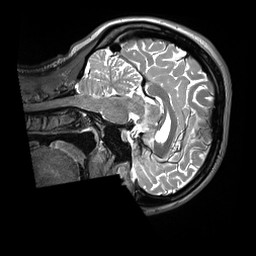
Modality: T2w
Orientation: sagittal
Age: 29
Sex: female
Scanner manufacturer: siemens
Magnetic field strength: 3 T
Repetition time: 3.2 s
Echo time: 0.408 s